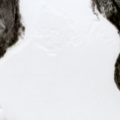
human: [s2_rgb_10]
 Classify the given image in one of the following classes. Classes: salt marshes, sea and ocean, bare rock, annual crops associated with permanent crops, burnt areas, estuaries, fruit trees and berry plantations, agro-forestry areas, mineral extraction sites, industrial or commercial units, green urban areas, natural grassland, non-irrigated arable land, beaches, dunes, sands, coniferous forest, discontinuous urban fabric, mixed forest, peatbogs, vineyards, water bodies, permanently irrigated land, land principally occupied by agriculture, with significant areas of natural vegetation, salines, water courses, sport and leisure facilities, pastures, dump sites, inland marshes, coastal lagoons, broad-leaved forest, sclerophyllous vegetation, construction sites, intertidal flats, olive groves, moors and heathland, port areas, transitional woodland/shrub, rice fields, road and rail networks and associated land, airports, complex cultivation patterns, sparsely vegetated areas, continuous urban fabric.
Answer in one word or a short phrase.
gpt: broad-leaved forest, mixed forest, transitional woodland/shrub, inland marshes, water bodies